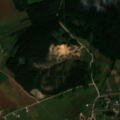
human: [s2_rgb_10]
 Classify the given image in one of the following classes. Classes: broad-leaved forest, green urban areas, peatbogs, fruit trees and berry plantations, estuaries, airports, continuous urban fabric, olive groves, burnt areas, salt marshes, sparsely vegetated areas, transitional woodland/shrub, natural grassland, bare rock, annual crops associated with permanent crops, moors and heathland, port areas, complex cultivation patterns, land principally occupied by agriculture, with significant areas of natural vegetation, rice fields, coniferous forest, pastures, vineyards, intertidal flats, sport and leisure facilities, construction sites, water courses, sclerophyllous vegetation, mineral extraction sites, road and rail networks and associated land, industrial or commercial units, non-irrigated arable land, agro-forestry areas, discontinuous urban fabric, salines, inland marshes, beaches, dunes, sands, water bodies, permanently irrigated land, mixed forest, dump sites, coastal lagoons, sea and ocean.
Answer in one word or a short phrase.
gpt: discontinuous urban fabric, non-irrigated arable land, pastures, complex cultivation patterns, land principally occupied by agriculture, with significant areas of natural vegetation, coniferous forest, mixed forest